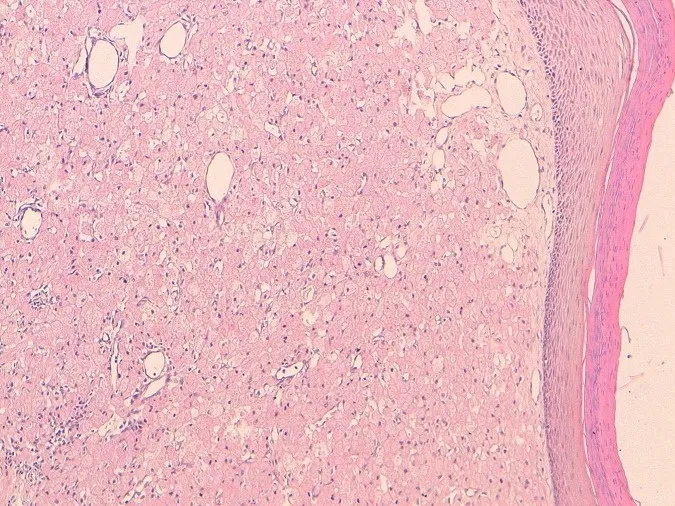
Section through the tumour (x 250) stained with haematoxylin and eosin, demonstrating characteristic polygonal cells with granular cytoplasm and small round nuclei.
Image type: pathology (h&e)